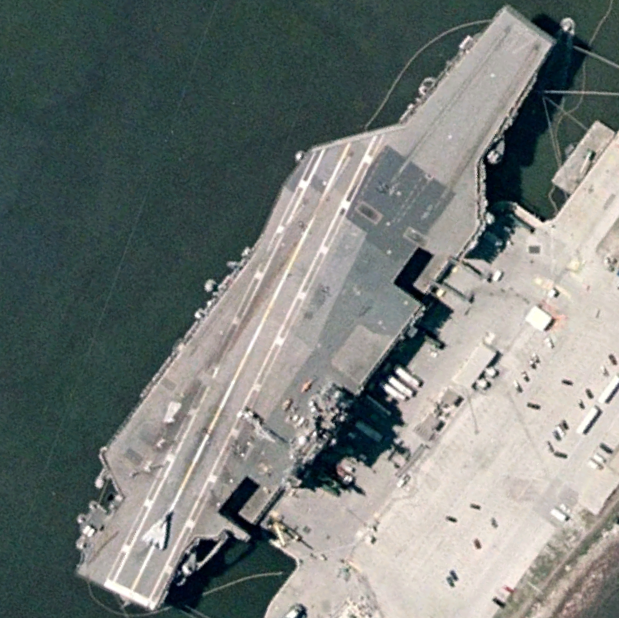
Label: KittyHawk-class_aircraft_carrier